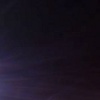
Label: space